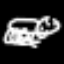
Label: frog